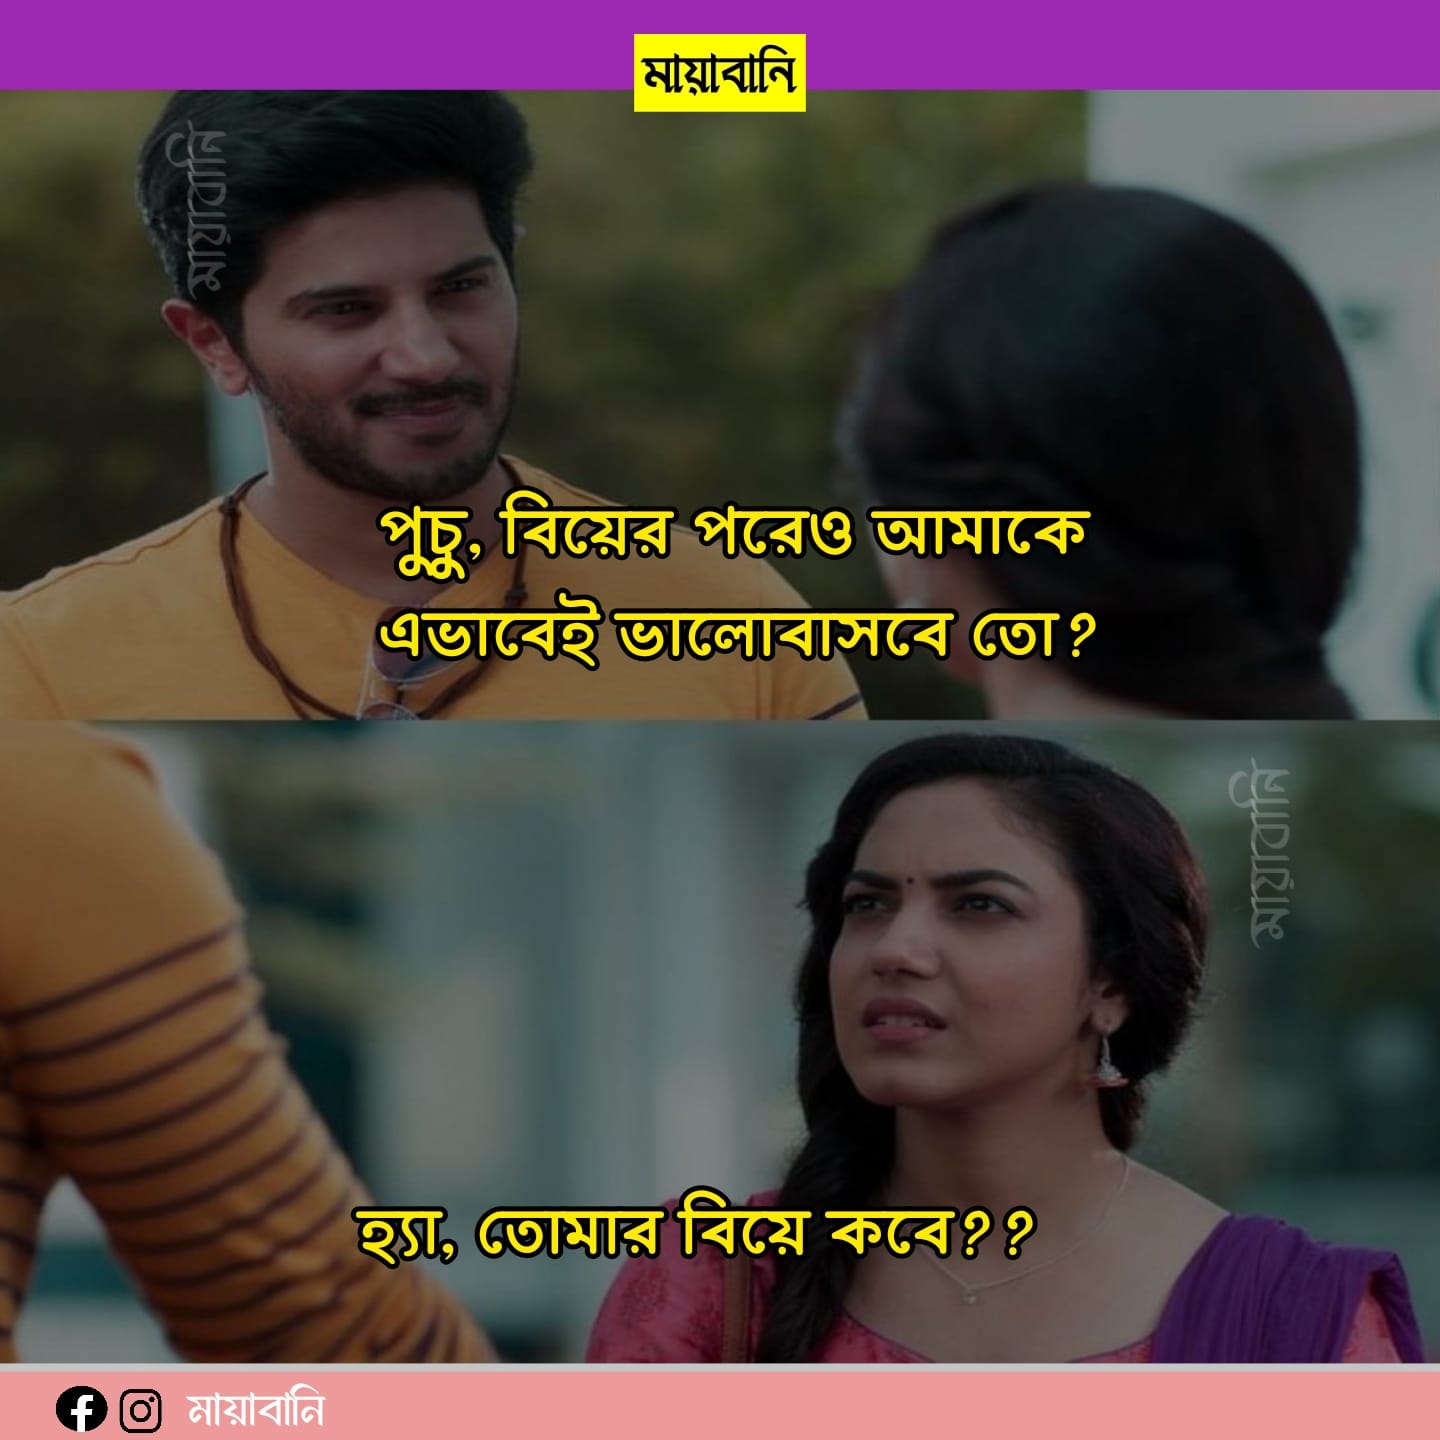
Text: পুচু বিয়ের পরেও আমাকে এভাবেই ভালোবাসবে তো হ্যা তোমার বিয়ে কবে
Label: Non Hate